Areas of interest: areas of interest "Sport and cultural"
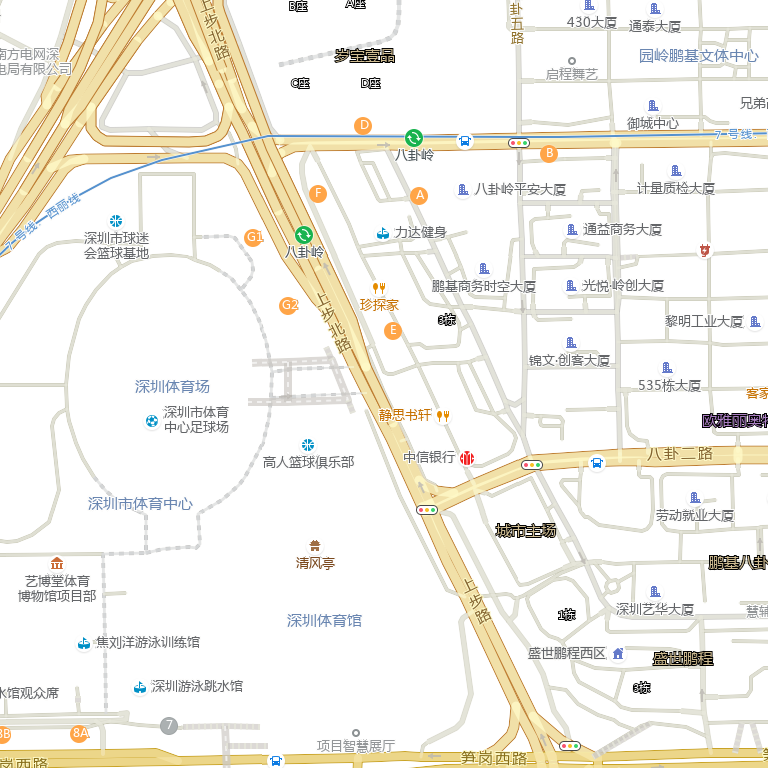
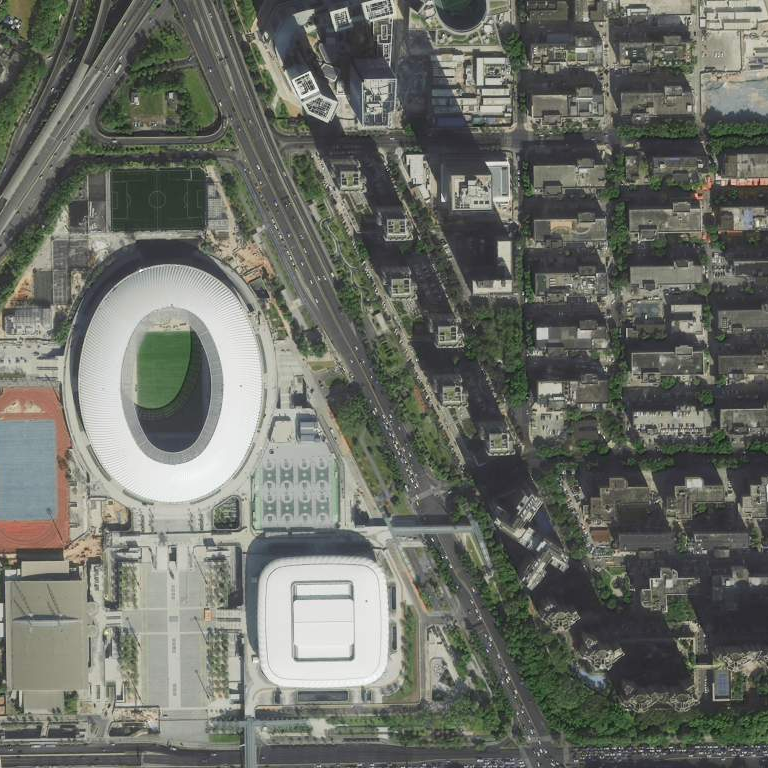